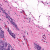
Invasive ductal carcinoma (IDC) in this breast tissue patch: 0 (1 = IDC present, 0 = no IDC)